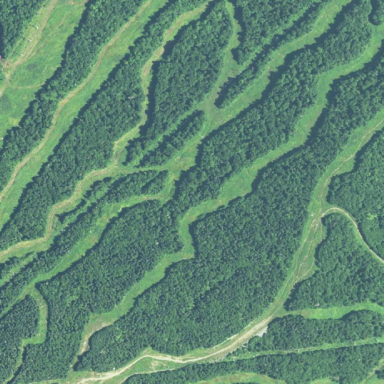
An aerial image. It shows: Backcountry grooming in the woodland area.